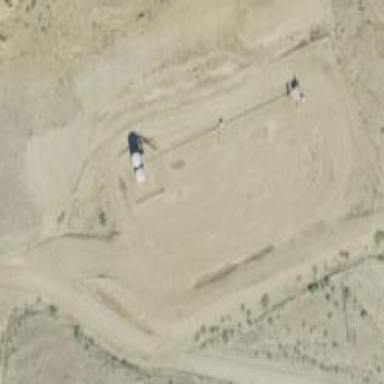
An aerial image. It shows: Petroleum well.